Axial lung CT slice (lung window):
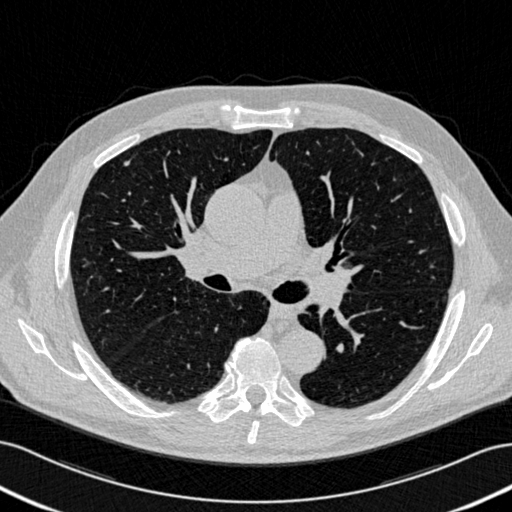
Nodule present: yes
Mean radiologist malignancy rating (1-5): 2.25